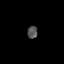
Tissue: lung
Cell type: Myeloid cells
Senescence score: 0.175
Nuclear area (px): 127
Mean DAPI intensity: 81.244